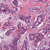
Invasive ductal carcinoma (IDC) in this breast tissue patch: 1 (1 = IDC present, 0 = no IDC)